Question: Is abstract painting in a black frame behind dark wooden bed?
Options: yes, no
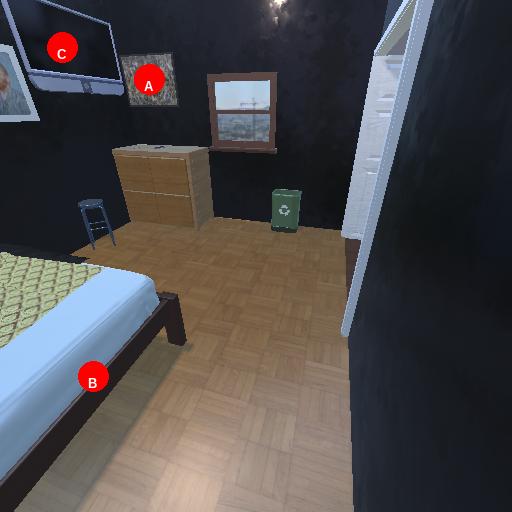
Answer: yes